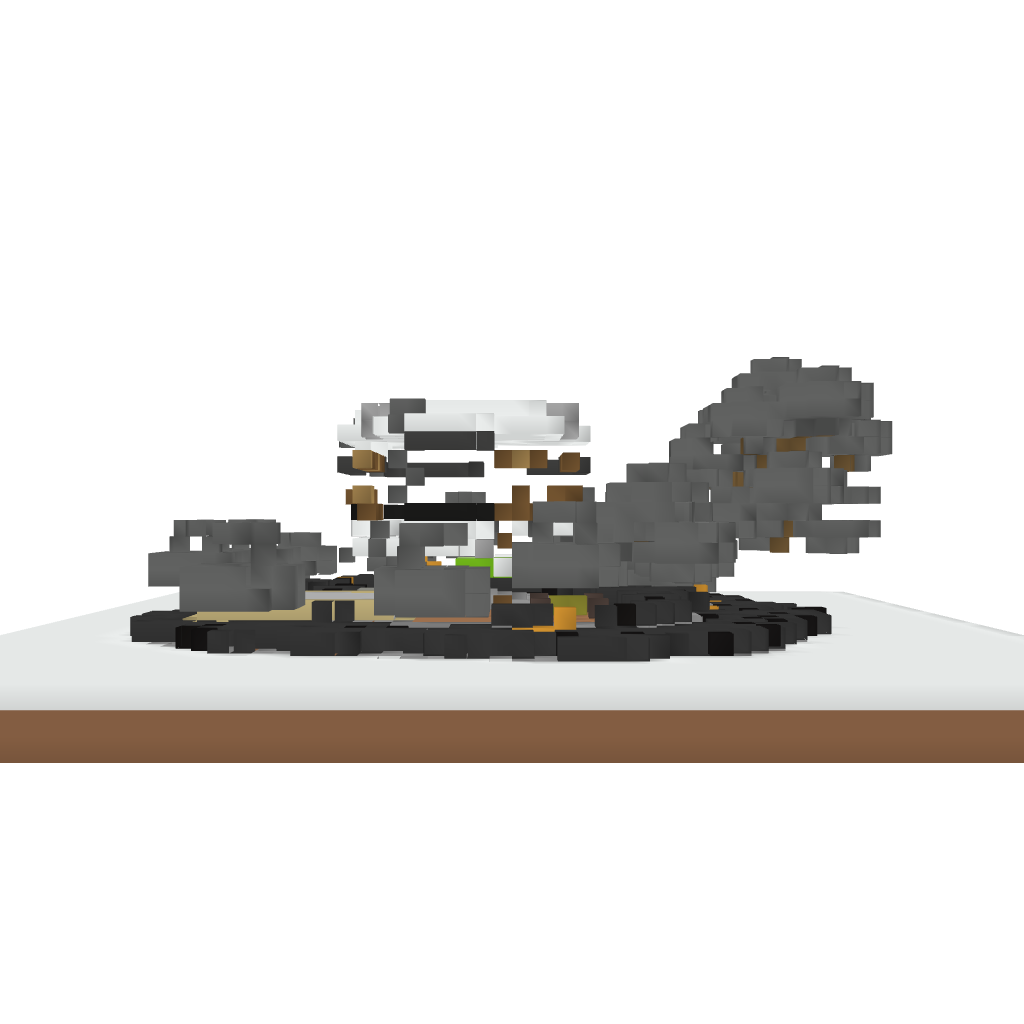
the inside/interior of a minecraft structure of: Luxury House #5